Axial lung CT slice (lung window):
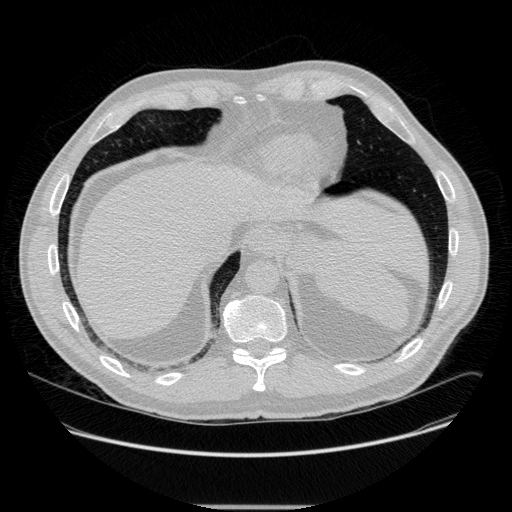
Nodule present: no